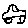
Label: car